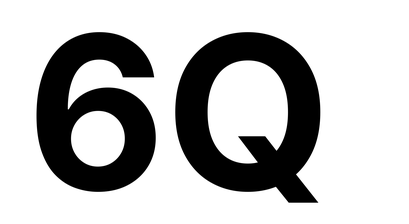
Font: Inter_Bold